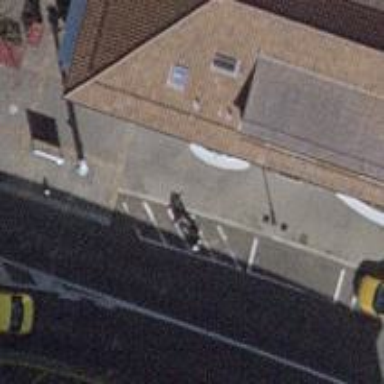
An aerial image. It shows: Motorcycle parking facility.